Question: I have a bootstrap model with an horizontal form, and it currently has 'height: 80vh;'. I want the modal to be this large and I am happy with it.
The problem is that the 'modal-footer' is not behaving correctly. Instead of sticking to the bottom, it occupies a large portion of the space that should belong to the input fields:

I want to force the 'modal-footer' to stay at the bottom, but even after reading other discussions and trying with 'padding: 0;' I can't fix it. Following is a portion of the code I am using. I removed some of the input fields to make it easier to read.
How can I fix the stuborn footer?
'''
$(document).ready(function() {
$("a").click(function() {
$('.modal').modal({
show: true
});
return false; //prevent browser defualt behavior
});
});
'''
'''
<script src="https://ajax.googleapis.com/ajax/libs/jquery/2.1.1/jquery.min.js"></script>
<!DOCTYPE html>
<html>
<head>
<link data-require="bootstrap-css@*" data-semver="3.2.0" rel="stylesheet" href="//maxcdn.bootstrapcdn.com/bootstrap/3.2.0/css/bootstrap.min.css" />
<link rel="stylesheet" href="https://maxcdn.bootstrapcdn.com/bootstrap/3.2.0/css/bootstrap.css" />
<script src="https://maxcdn.bootstrapcdn.com/bootstrap/3.2.0/js/bootstrap.js"></script>
<script src="script.js"></script>
</head>
<body>
<a href="#" class="btn btn-info btn-lg">Click me !</a>
<div class="modal fade in" id="editPackageModal" tabindex="-1" role="dialog" aria-labelledby="editPackages" aria-hidden="true">
<div class="modal-dialog" style="overflow-y: auto; max-height: 90vh; height: 80vh;">
<div class="modal-content">
<div class="modal-header">
<h4 class="modal-title" id="myModalLabel">Edit Package MyPackage</h4>
</div>
<div class="modal-body">
<form class="form-horizontal">
<div class="control-group">
<label class="control-label">Package Name:</label>
<div class="controls">
<input type="text" class="form-control" id="package-name" placeholder="MyPackageName">
</div>
</div>
<!-- Other fields here -->
</form>
</div>
<div class="modal-footer">
<button type="button" class="btn btn-default" data-dismiss="modal">Close</button>
<button type="button" class="btn btn-primary" id="savePackageChangesBtn">Save changes</button>
</div>
</div>
</div>
</div>
</body>
</html>
'''
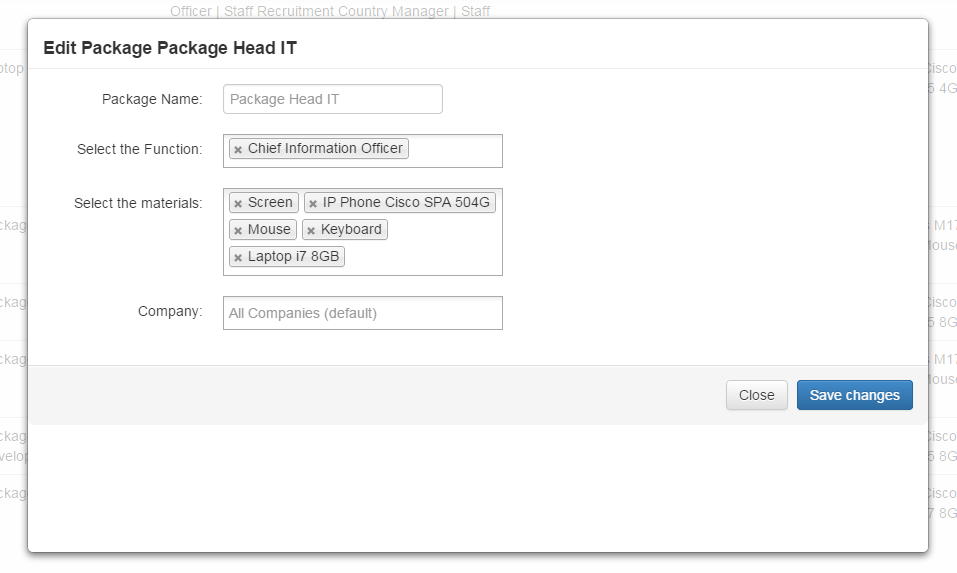
Answer: You should add '.row' class in the '.modal-body' and put the 'form' tag inside '.col-lg-12' class.
check this out i hope this will work!!!
'''
<div class="modal fade" id="editPackageModal" tabindex="-1" role="dialog" aria-labelledby="editPackages" aria-hidden="true">
<div class="modal-dialog" style="overflow-y: auto; max-height: 90vh; height: 80vh;">
<div class="modal-content">
<div class="modal-header">
<h4 class="modal-title" id="myModalLabel">Edit Package MyPackageName</h4>
</div>
<div class="modal-body row">
<div class="col-lg-12"
<form class="form-horizontal">
<div class="control-group">
<label class="control-label">Package Name: </label>
<div class="controls">
<input type="text" class="form-control" id="package-name" placeholder="MyPackageName">
</div>
</div>
<!-- Other fields here -->
</form>
</div>
</div>
<div class="modal-footer">
<button type="button" class="btn btn-default" data-dismiss="modal">Close</button>
<button type="button" class="btn btn-primary" id="savePackageChangesBtn" data-url="@Url.Action("EditPackage", "Package")">Save changes</button>
</div>
</div>
</div>
</div>
'''